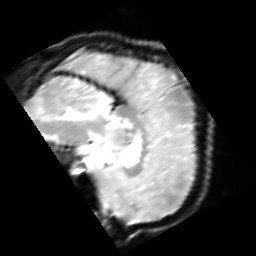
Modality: inplaneT2
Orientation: sagittal
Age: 19
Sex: male